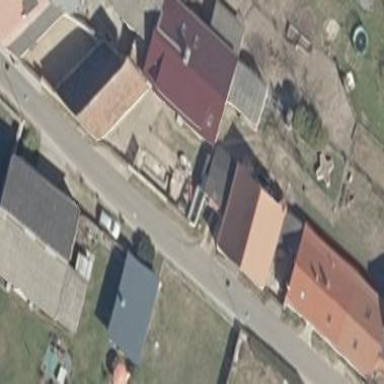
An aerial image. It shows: Residential building.